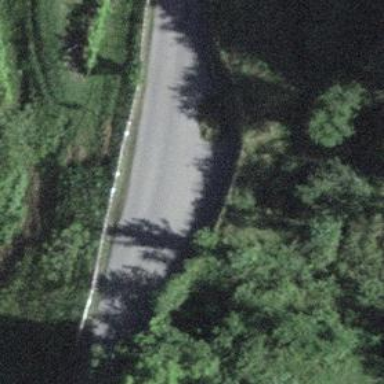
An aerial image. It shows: Passing place on the road.